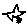
Label: star